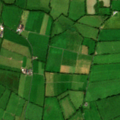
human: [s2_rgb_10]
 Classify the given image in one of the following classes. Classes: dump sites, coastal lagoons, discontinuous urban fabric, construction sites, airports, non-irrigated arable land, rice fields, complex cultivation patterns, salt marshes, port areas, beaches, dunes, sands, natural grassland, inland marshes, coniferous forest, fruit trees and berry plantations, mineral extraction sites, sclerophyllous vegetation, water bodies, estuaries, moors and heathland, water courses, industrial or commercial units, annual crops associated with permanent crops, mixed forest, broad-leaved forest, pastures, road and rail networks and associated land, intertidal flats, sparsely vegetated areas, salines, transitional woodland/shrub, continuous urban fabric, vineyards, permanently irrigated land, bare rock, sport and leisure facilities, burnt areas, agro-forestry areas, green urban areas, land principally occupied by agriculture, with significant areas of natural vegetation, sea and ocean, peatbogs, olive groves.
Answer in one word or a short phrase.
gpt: non-irrigated arable land, pastures